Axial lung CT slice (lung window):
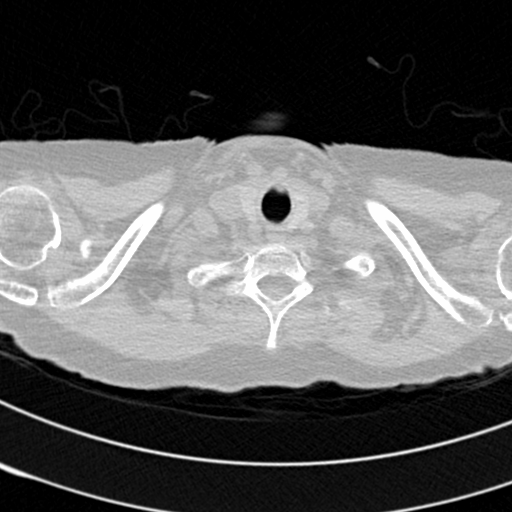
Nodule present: no